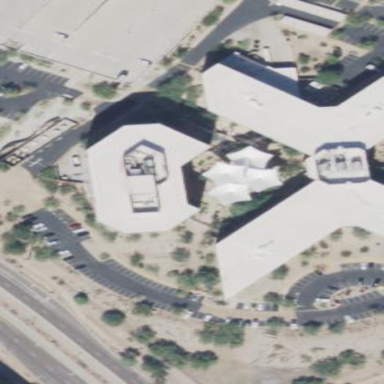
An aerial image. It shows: Office building.